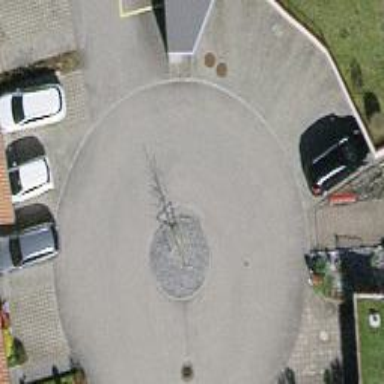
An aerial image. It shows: Turning circle on the road.